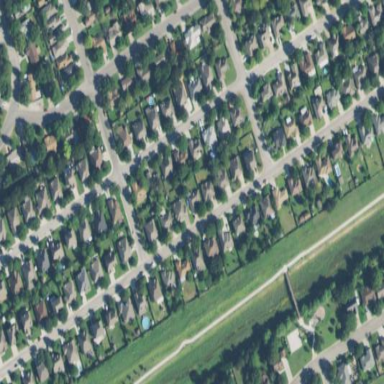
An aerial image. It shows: Residential area within subdivision.